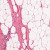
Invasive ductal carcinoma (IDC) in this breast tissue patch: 0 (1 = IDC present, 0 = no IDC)